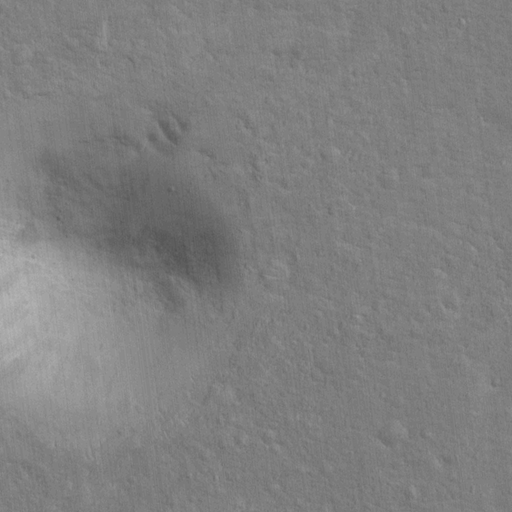
Objects detected: cone